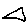
Label: triangle